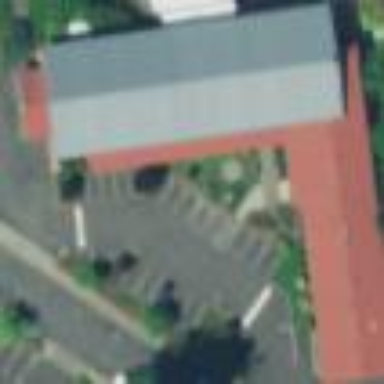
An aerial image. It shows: Building that serves as place of worship.